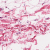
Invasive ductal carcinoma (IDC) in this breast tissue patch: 0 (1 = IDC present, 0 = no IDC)